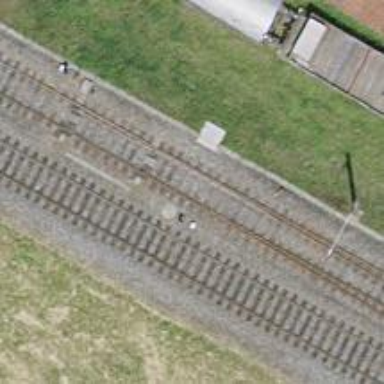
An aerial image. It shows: Railway switch.